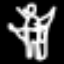
Label: angel